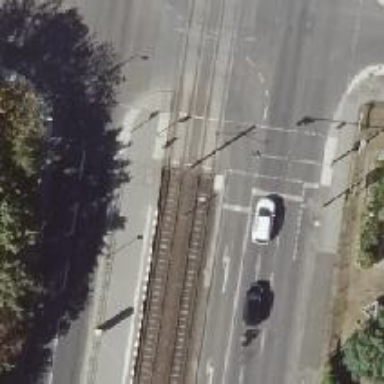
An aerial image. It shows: Tram crossing with traffic signals.